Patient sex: M
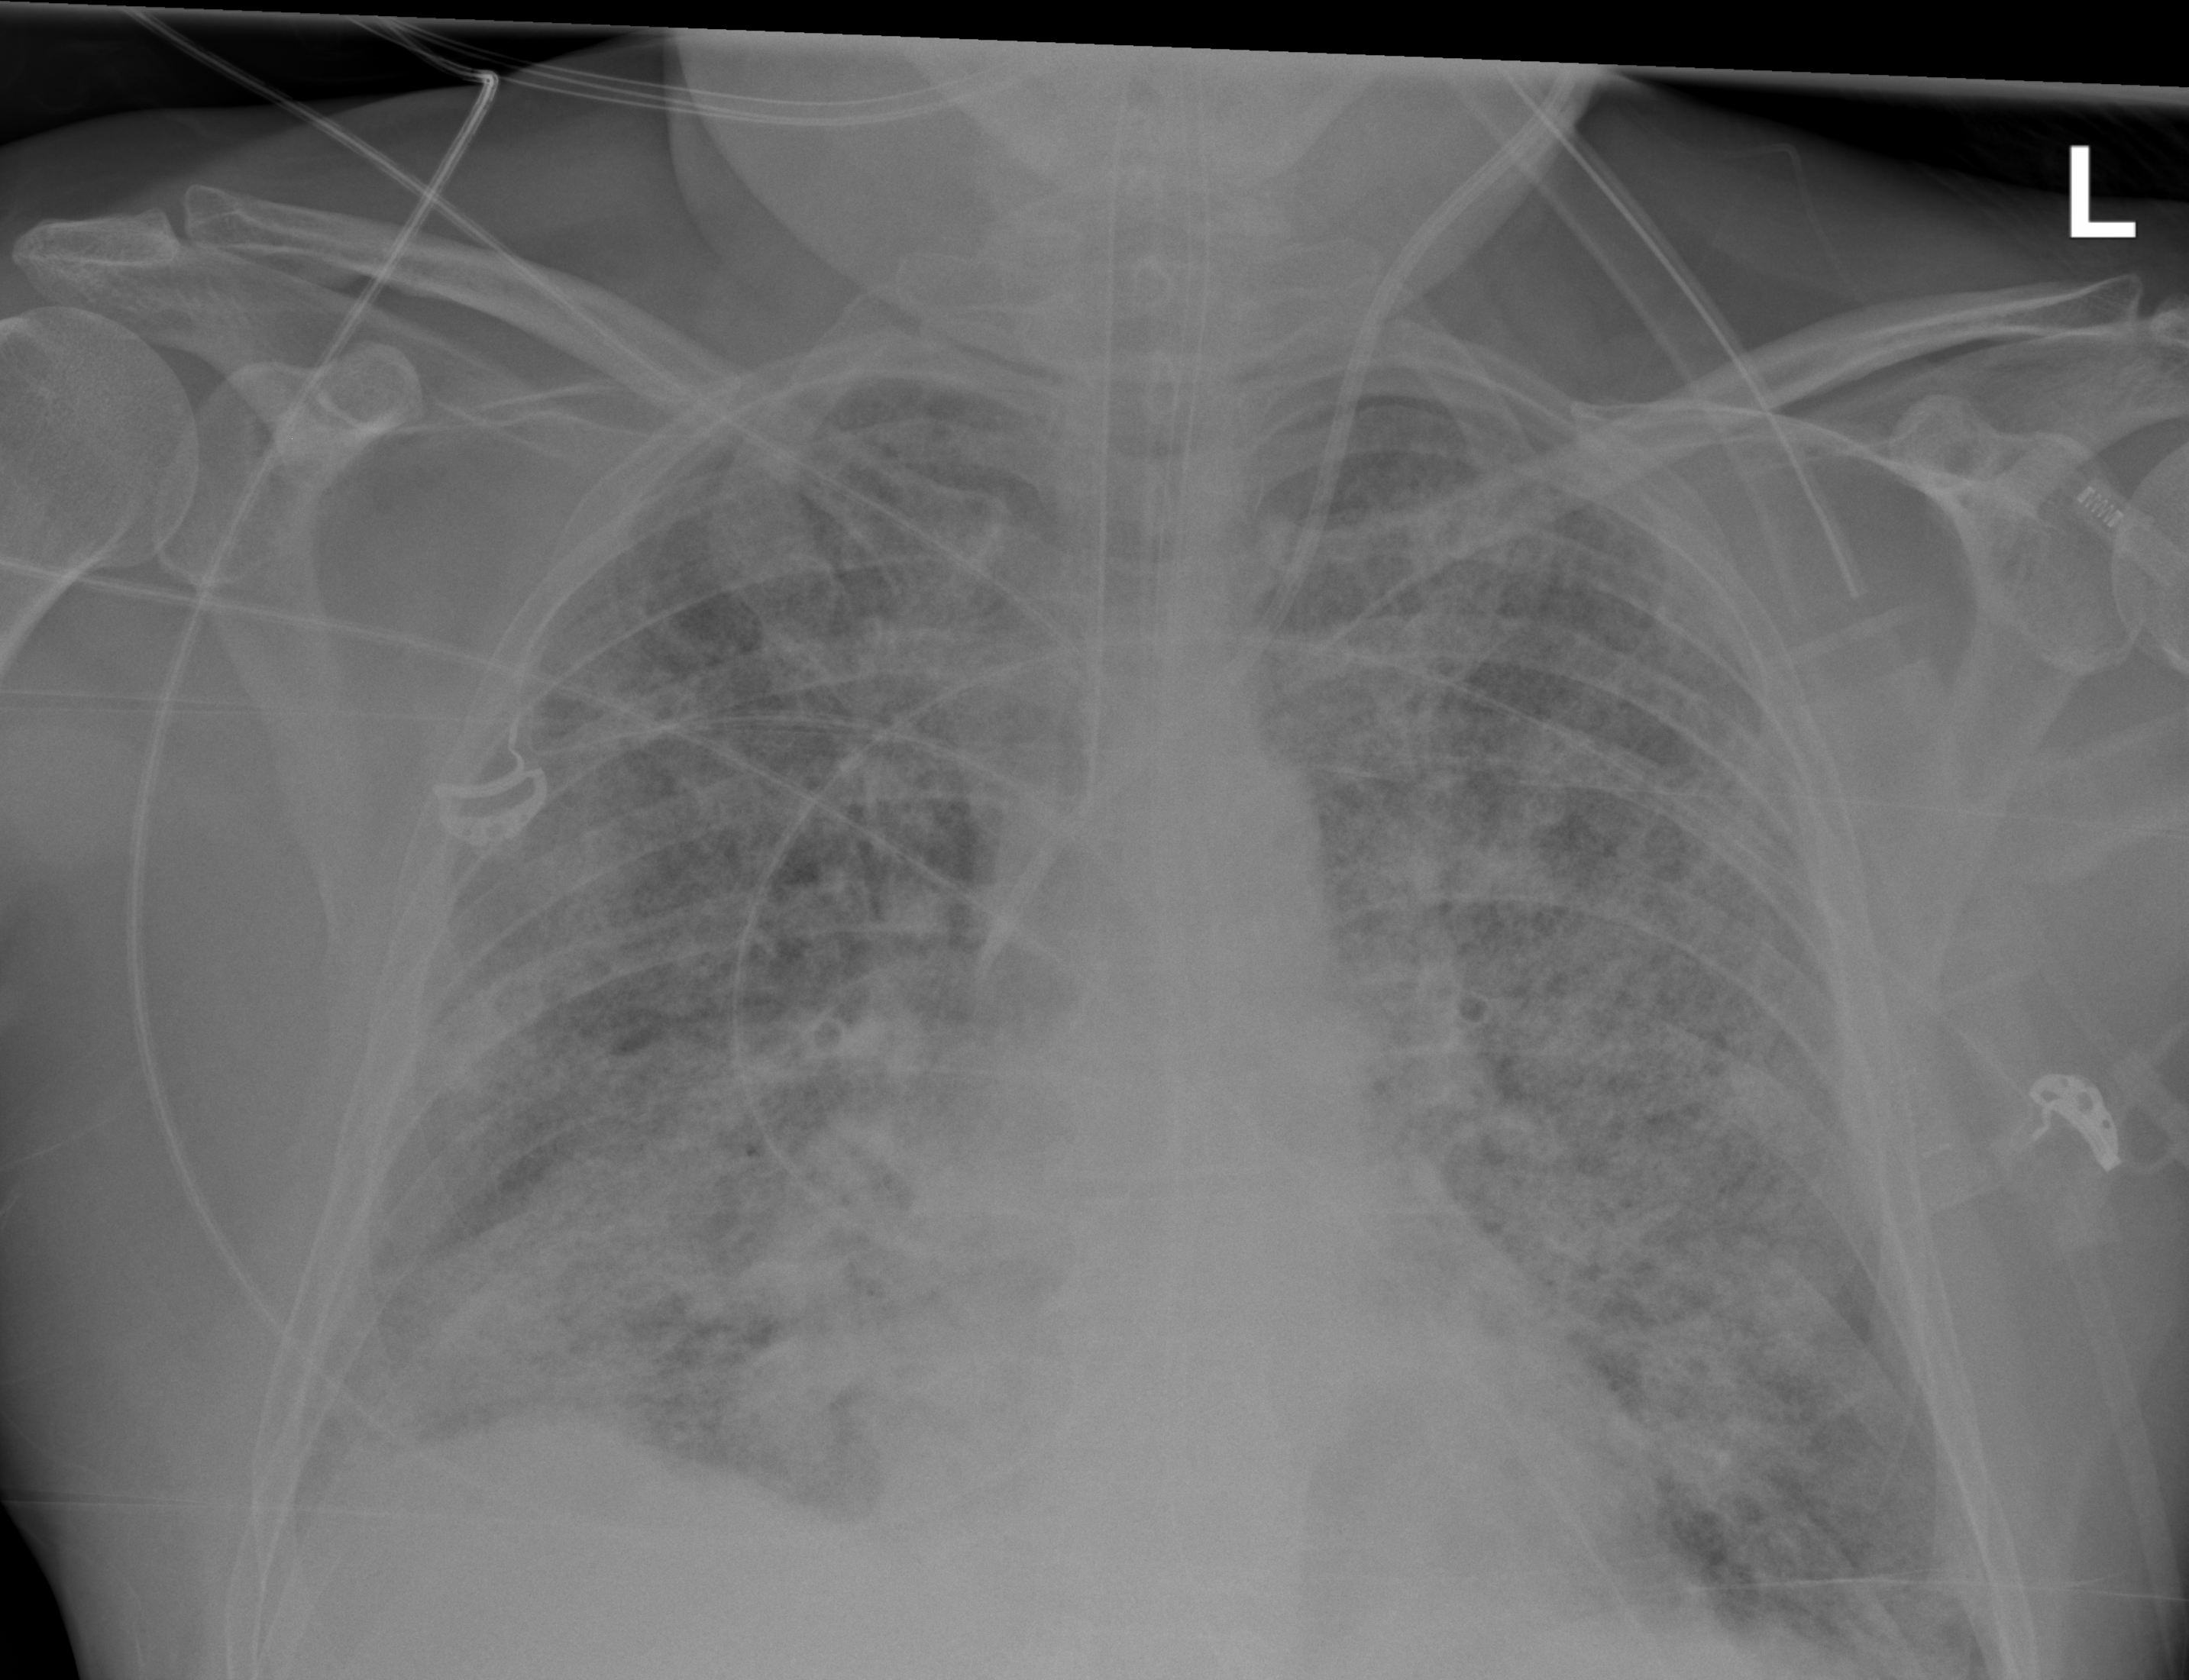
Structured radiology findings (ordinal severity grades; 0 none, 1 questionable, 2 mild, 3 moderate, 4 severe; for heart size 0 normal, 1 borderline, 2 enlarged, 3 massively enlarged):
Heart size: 2
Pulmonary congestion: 1
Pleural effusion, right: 1
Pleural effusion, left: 1
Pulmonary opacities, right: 4
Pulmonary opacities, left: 4
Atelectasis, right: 2
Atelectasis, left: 2